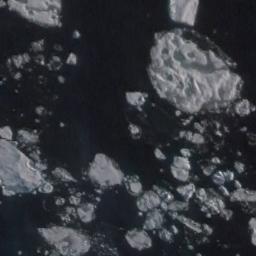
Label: sea_ice